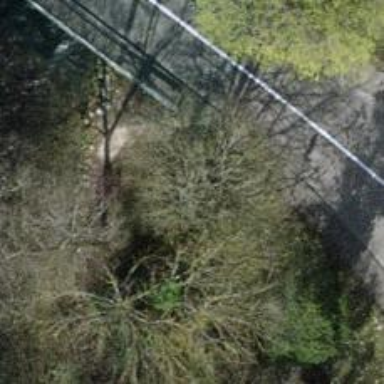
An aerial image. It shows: Broadleaved tree with lush foliage.